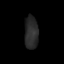
Tissue: skin
Cell type: Epithelial cells
Senescence score: 0.2838
Nuclear area (px): 440
Mean DAPI intensity: 41.591